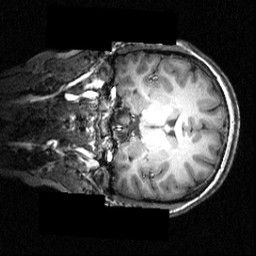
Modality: T1w
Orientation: coronal
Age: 20
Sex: female
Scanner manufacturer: siemens
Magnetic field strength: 3.951 T
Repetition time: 1.5 s
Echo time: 0.00335 s